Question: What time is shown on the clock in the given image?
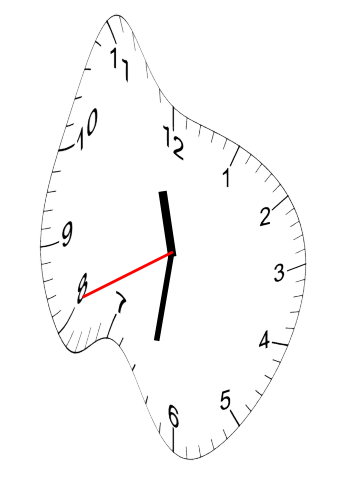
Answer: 11:31:41